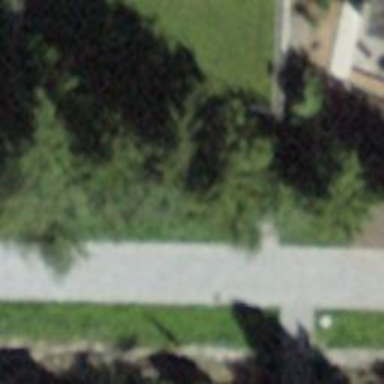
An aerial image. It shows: Bench for seating.